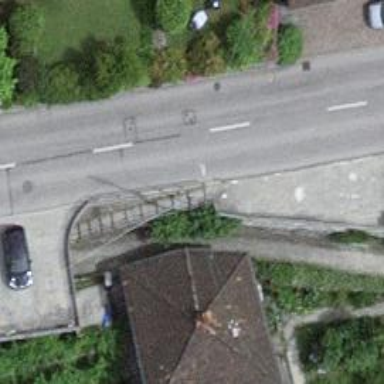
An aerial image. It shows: Set of steps on the road.